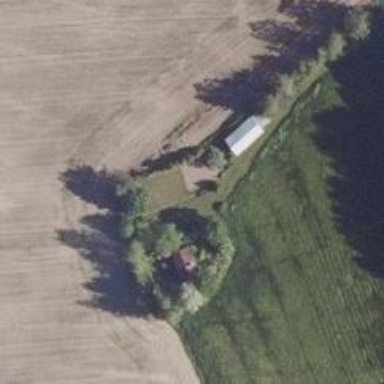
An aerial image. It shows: Farm.